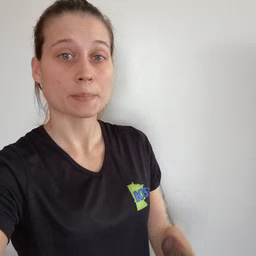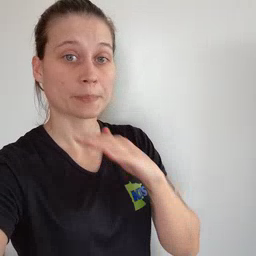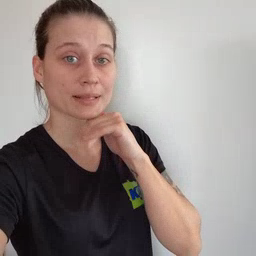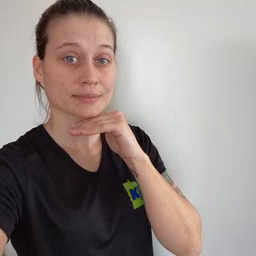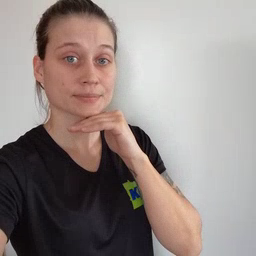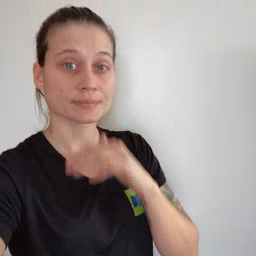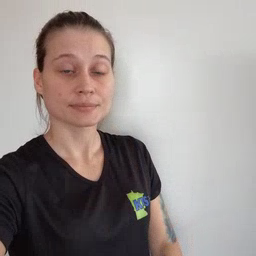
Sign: pig